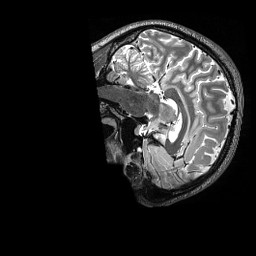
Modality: T2w
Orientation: sagittal
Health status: healthy
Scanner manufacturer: siemens
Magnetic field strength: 3 T
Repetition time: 3.2 s
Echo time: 0.565 s